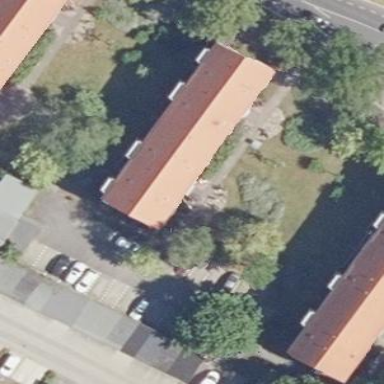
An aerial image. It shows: Group of garages.